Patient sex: M
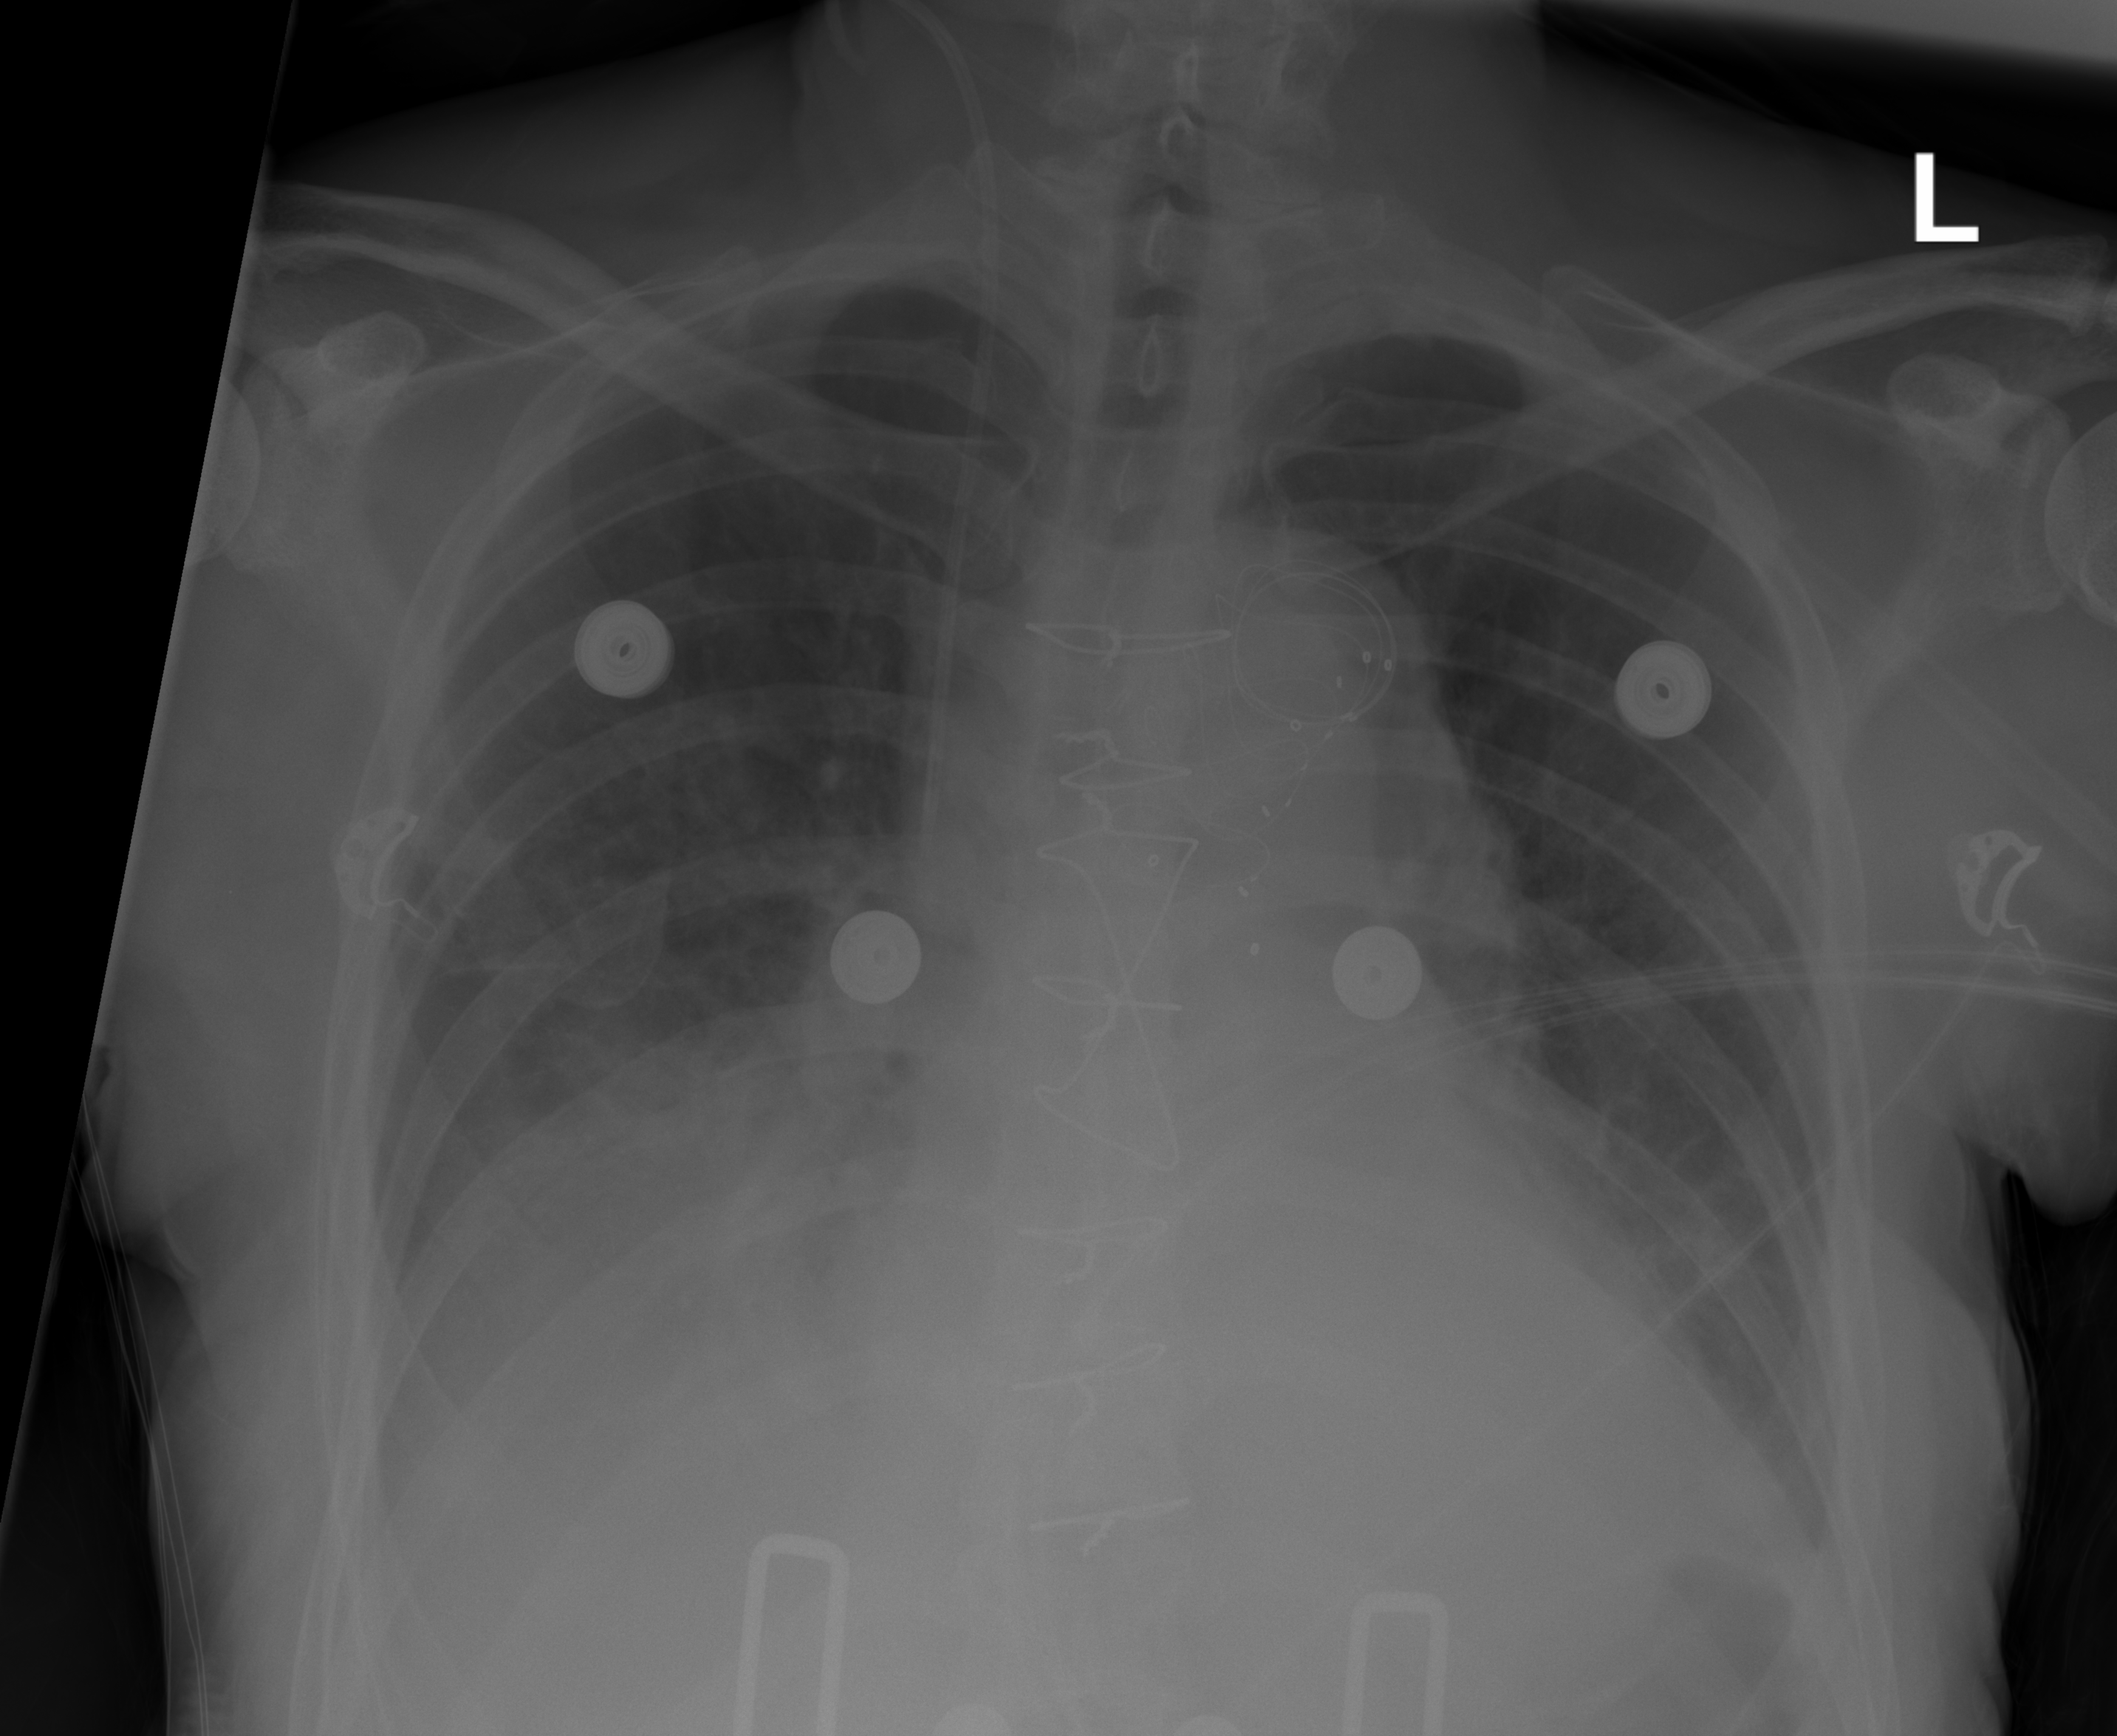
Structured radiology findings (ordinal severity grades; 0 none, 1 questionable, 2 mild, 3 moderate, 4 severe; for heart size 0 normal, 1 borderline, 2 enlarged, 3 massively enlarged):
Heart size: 0
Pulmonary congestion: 0
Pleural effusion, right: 2
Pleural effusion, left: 2
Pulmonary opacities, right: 2
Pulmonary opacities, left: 0
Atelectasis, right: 2
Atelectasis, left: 2